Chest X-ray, PA view. Patient: 48 years old, sex M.
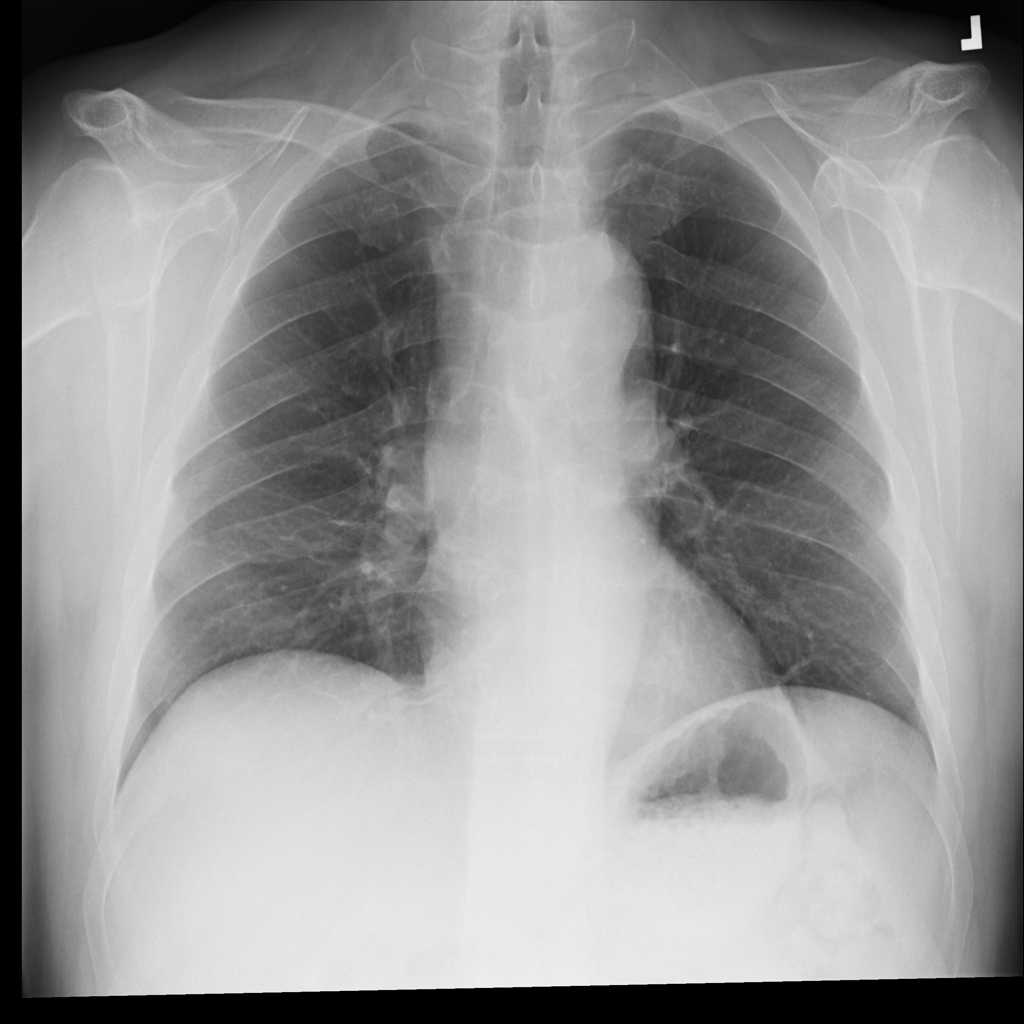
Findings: No Finding